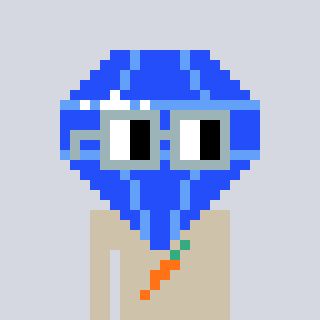
a pixel art character with square dark gray glasses, a blue diamond-shaped head and a bege-colored body on a cool background